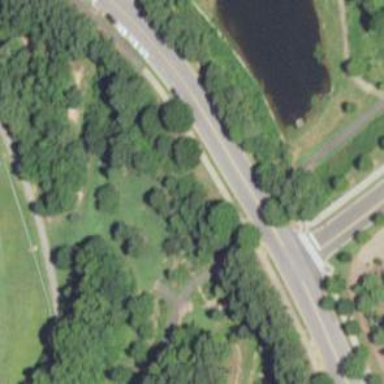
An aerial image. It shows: Disc golf hole.